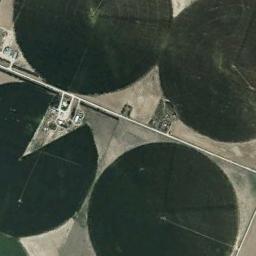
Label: circular_farmland